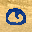
Label: 0